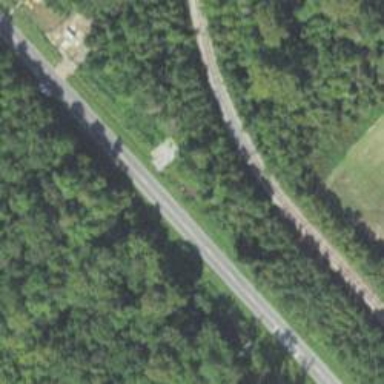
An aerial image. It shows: Culvert tunnel.